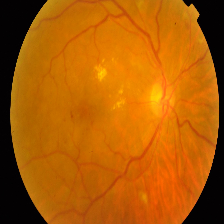
Diabetic retinopathy grade: Proliferative DR